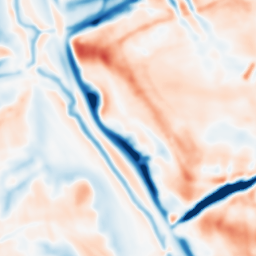
Category: multiscale
Decomposition family: dog
Decomposition parameters: sigma_low: 2
sigma_high: 10
Upsampling method: regularized
Upsampling parameters: scale: 4
lambda_reg: 0.001
Upsampling scale: 4